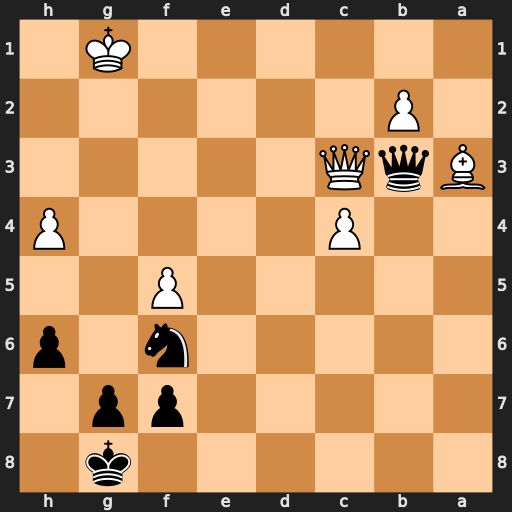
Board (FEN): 6k1/5pp1/5n1p/5P2/2P4P/BqQ5/1P6/6K1
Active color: b
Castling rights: -
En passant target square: -
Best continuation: Qd1+ Kf2 Ne4+ Ke3 Nxc3